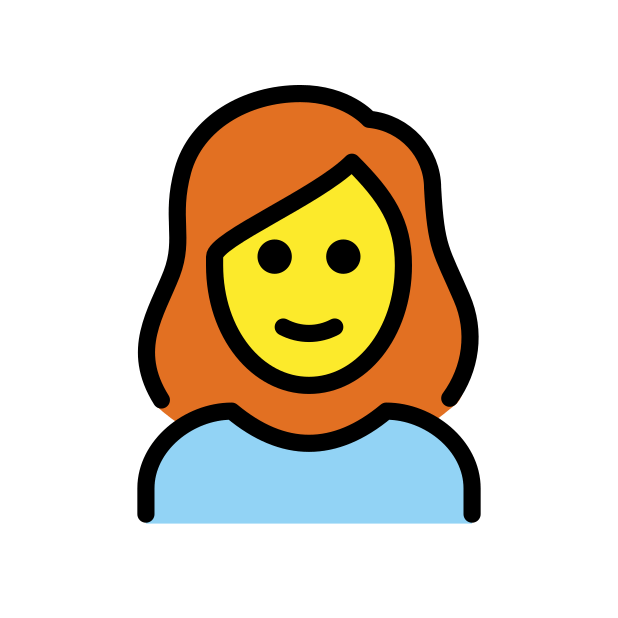
woman: red hair